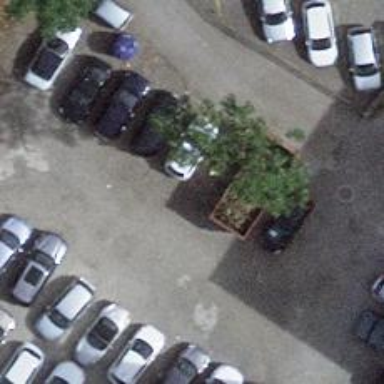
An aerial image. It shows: Unpaved service road used as parking aisle.